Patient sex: M
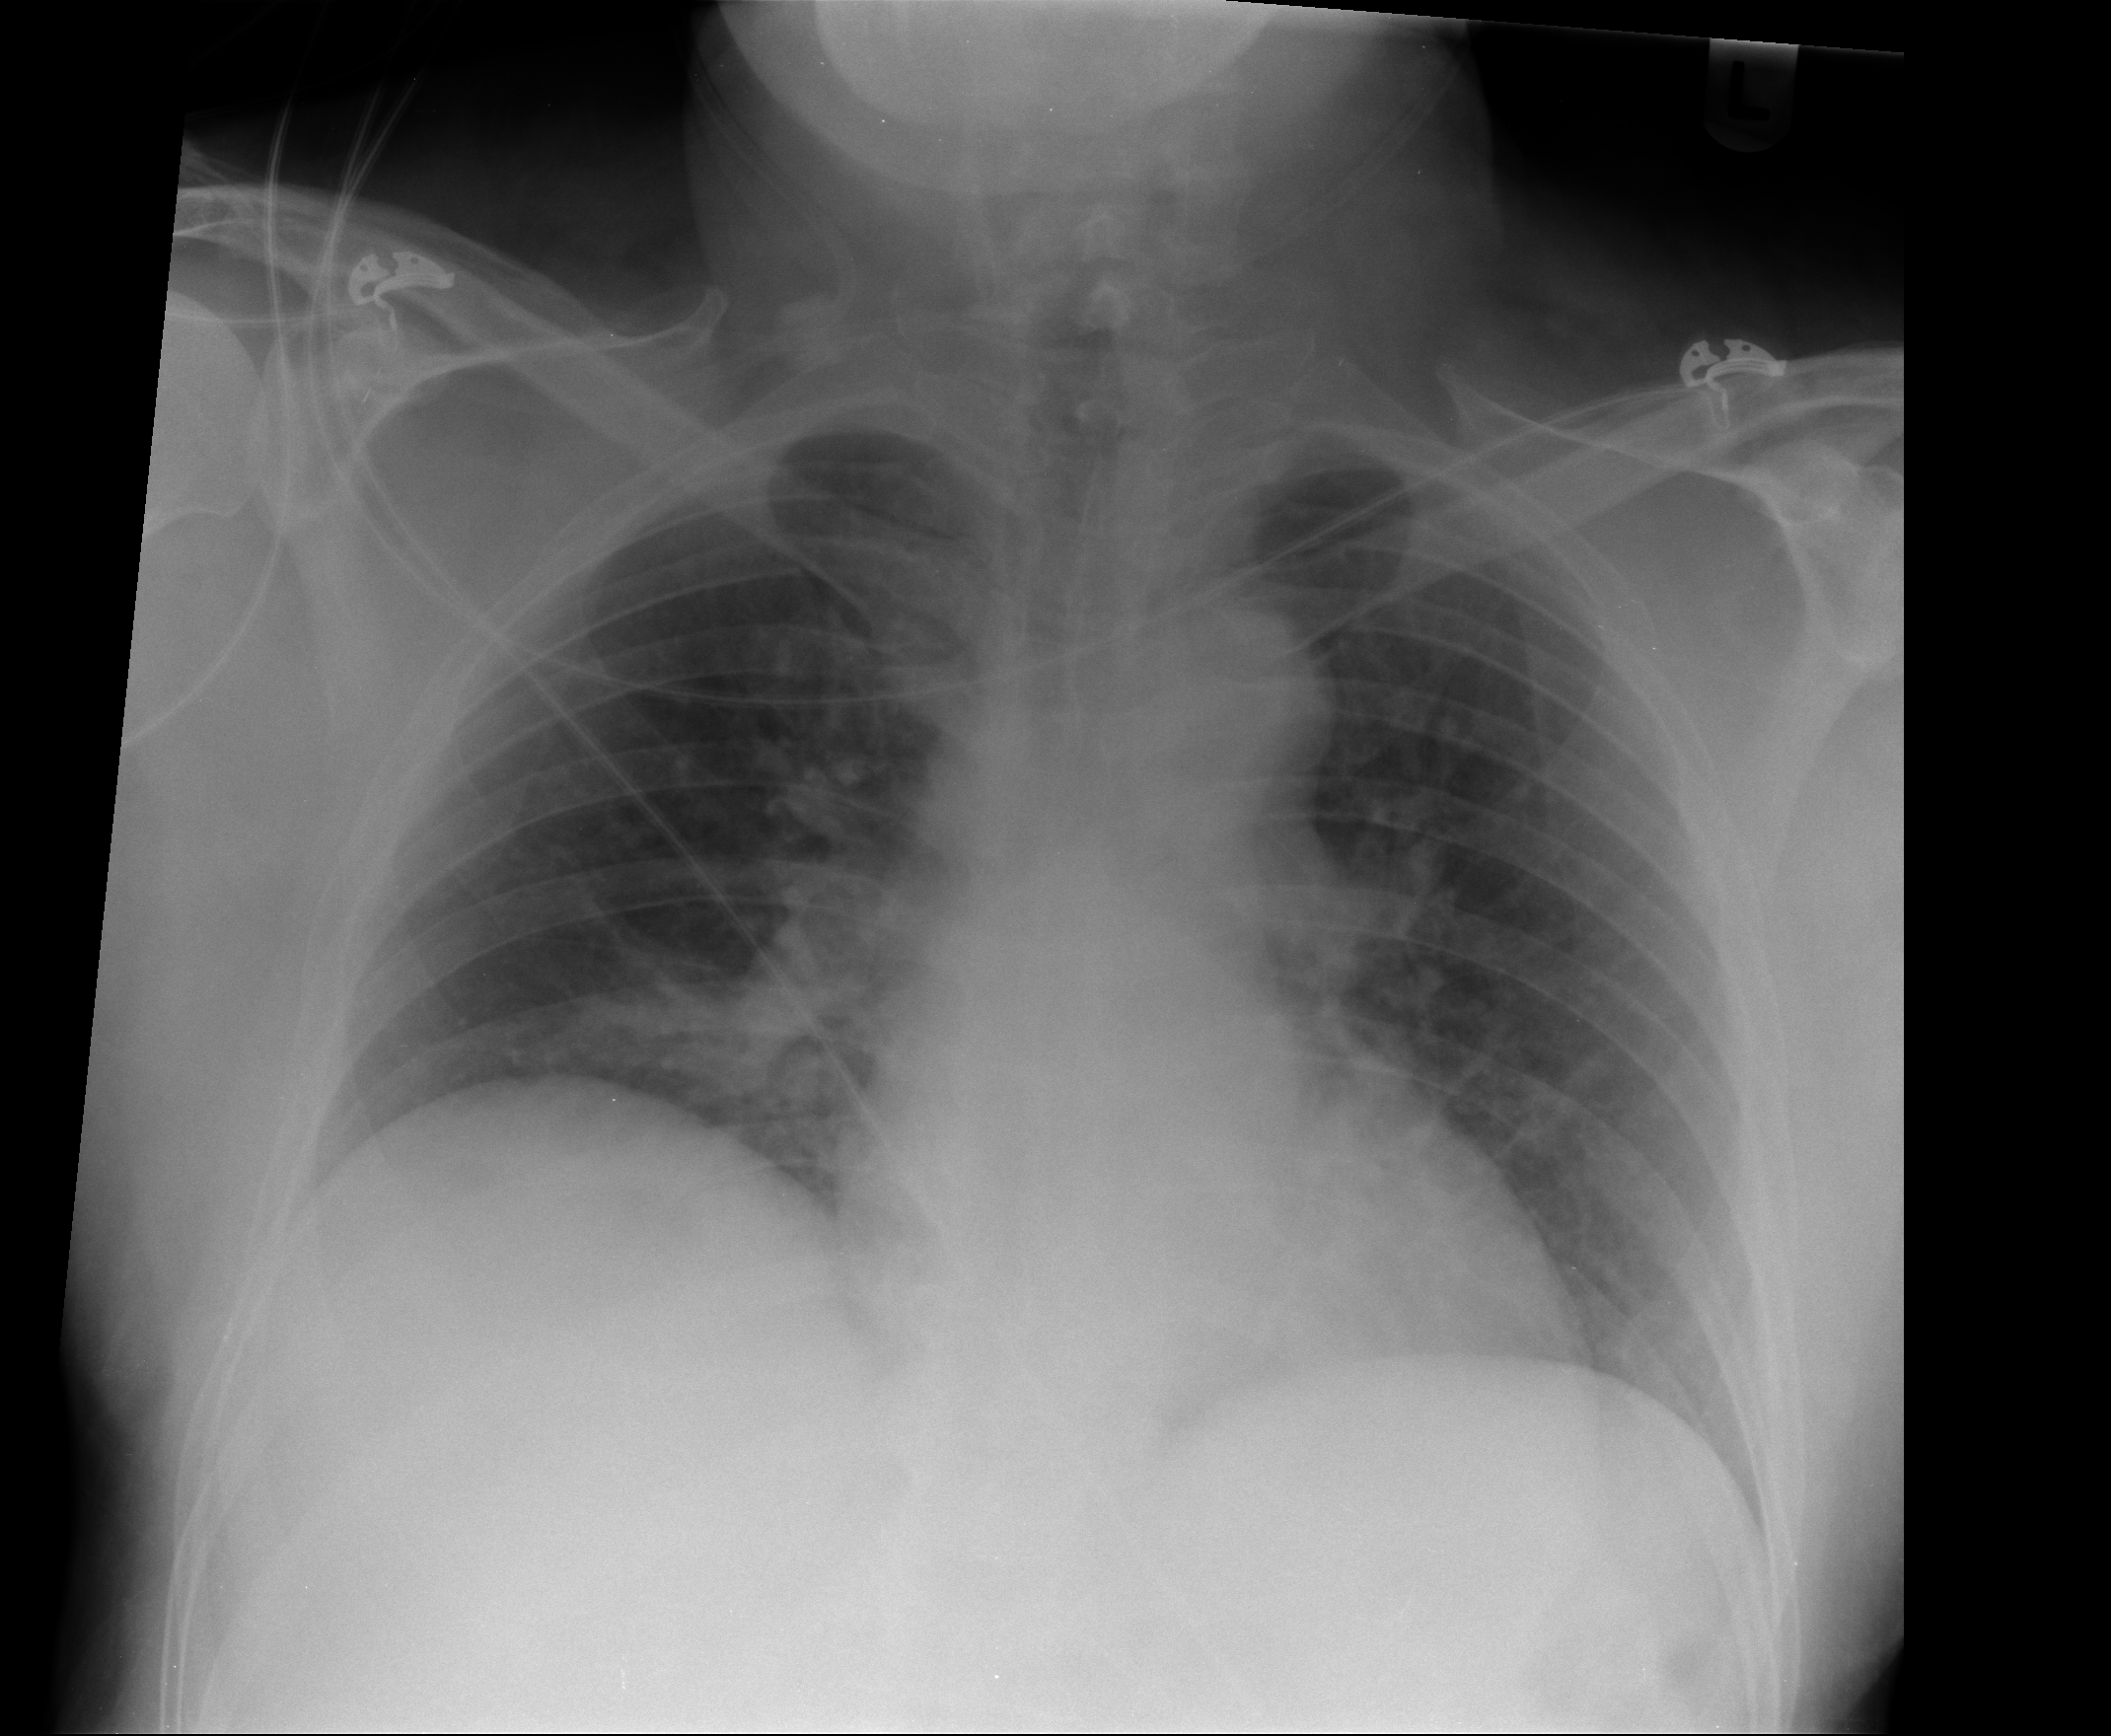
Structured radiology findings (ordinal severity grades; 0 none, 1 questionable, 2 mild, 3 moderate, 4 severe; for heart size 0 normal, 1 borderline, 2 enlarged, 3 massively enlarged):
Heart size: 0
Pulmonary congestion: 0
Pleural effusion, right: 0
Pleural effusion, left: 0
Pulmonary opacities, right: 0
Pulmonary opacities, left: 0
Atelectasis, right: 1
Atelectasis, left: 0